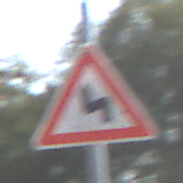
Verkehrszeichen: DoppelkurveZunaechstLinks
Umgebung: Outdoor, Nature
Tageszeit: MorningAfternoon
Wetter: PartlyCloudy
Licht: Natural
Jahreszeit: NotSpecified
Kontrast: HighContrast